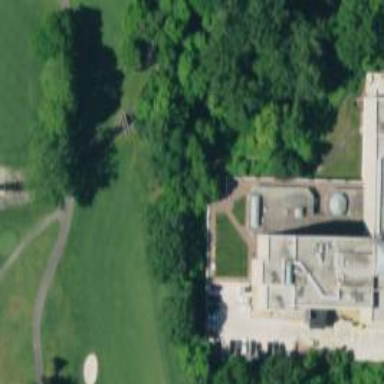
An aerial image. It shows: Path bridge on golf course.